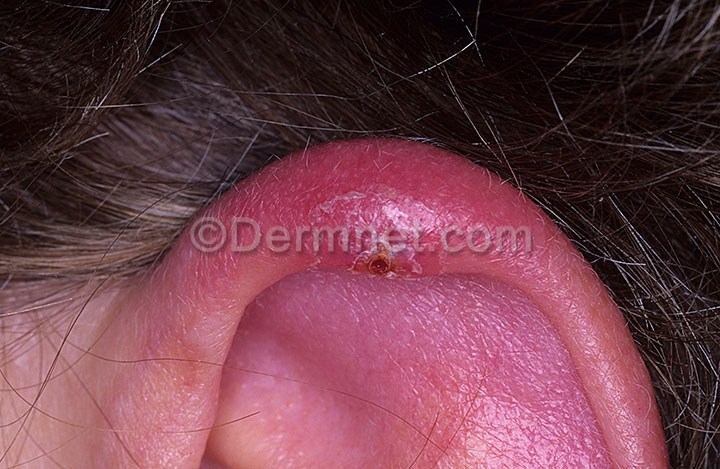
Disease: Seborrheic Keratoses and other Benign Tumors